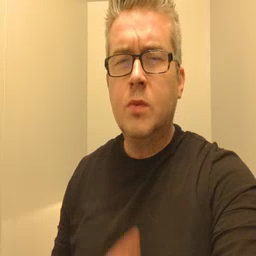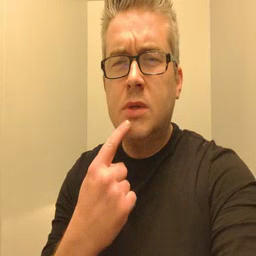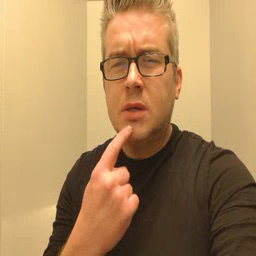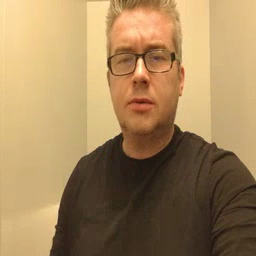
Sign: say